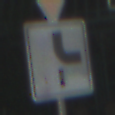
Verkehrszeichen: VerlaufVorfahrtsstrasse10
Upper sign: VorfahrtGewaehren
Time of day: Midday
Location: Outdoor (Suburban)
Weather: Clear
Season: NotSpecified
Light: Natural